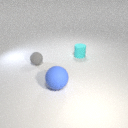
small cyan rubber cylinder behind small gray rubber sphere